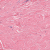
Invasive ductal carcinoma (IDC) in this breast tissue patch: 0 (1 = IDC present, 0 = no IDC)